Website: apple
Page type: address-validator
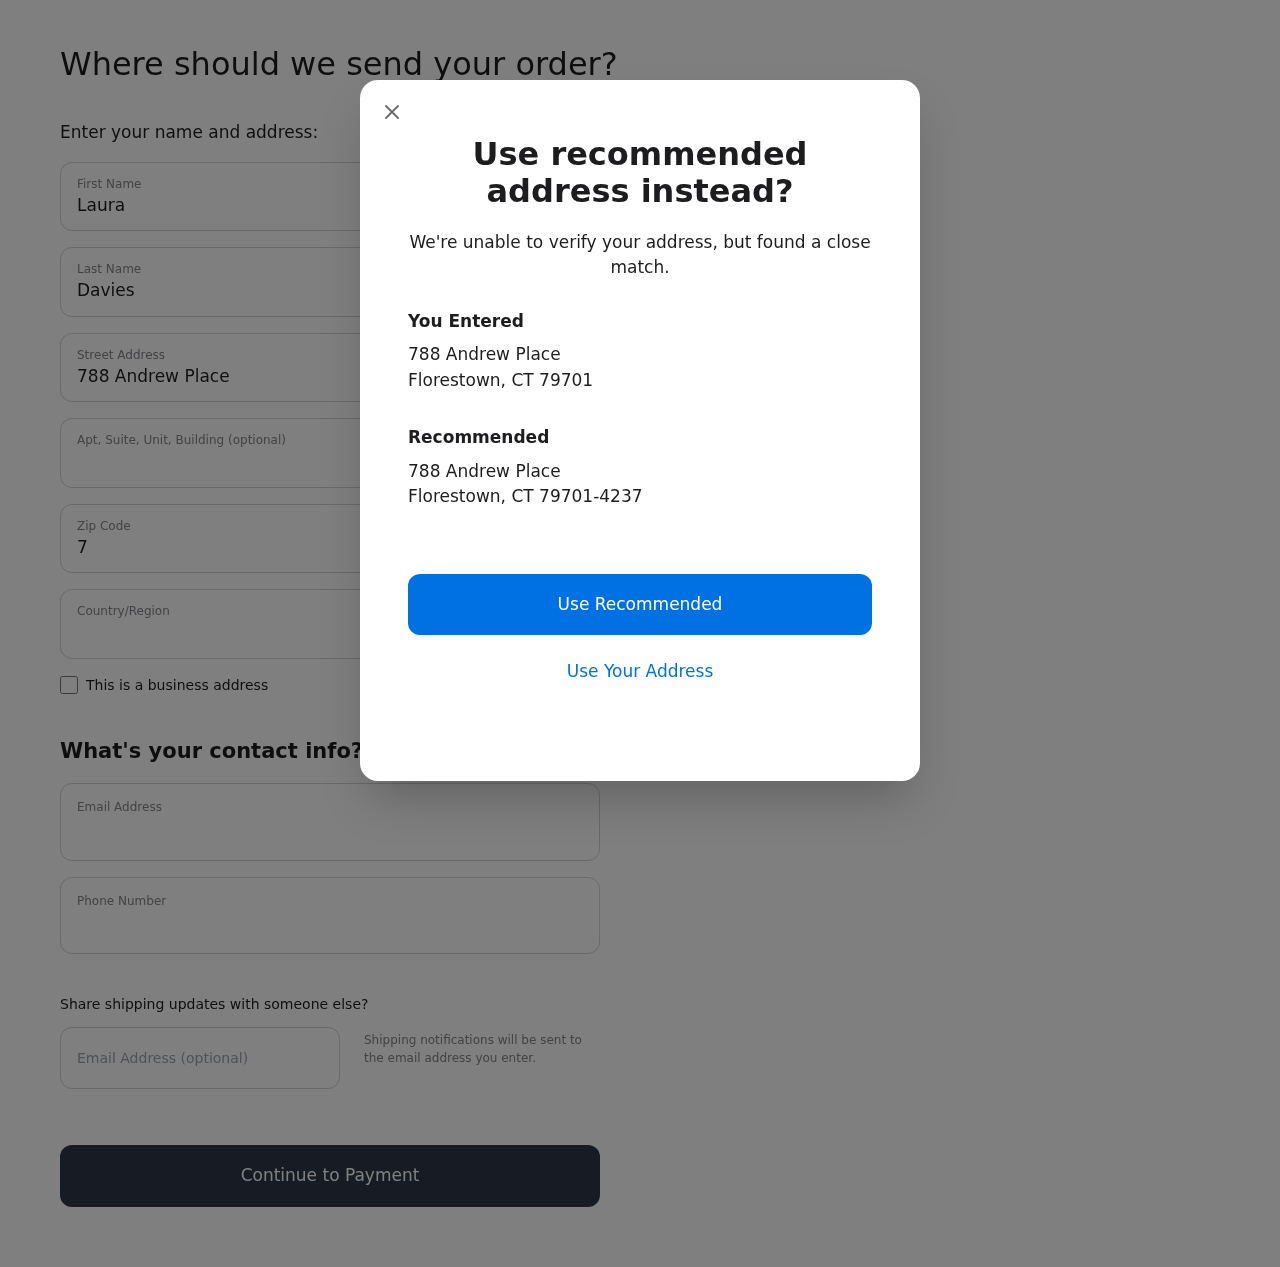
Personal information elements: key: PII_CITY
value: Florestown
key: PII_COUNTRY
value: United States
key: PII_EMAIL
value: laura.davies@gmail.com
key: PII_FIRSTNAME
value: Laura
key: PII_GIFT_EMAIL
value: tammyhayes@yahoo.com
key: PII_LASTNAME
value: Davies
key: PII_PHONE
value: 4492057645
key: PII_POSTCODE
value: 79701
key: PII_POSTCODE_FULL
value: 79701-4237
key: PII_STATE_ABBR
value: CT
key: PII_STREET
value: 788 Andrew Place
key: PII_CITY2
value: Florestown
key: PII_STATE_ABBR2
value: CT